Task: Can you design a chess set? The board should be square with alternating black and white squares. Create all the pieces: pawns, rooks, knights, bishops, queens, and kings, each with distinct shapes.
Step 4507:
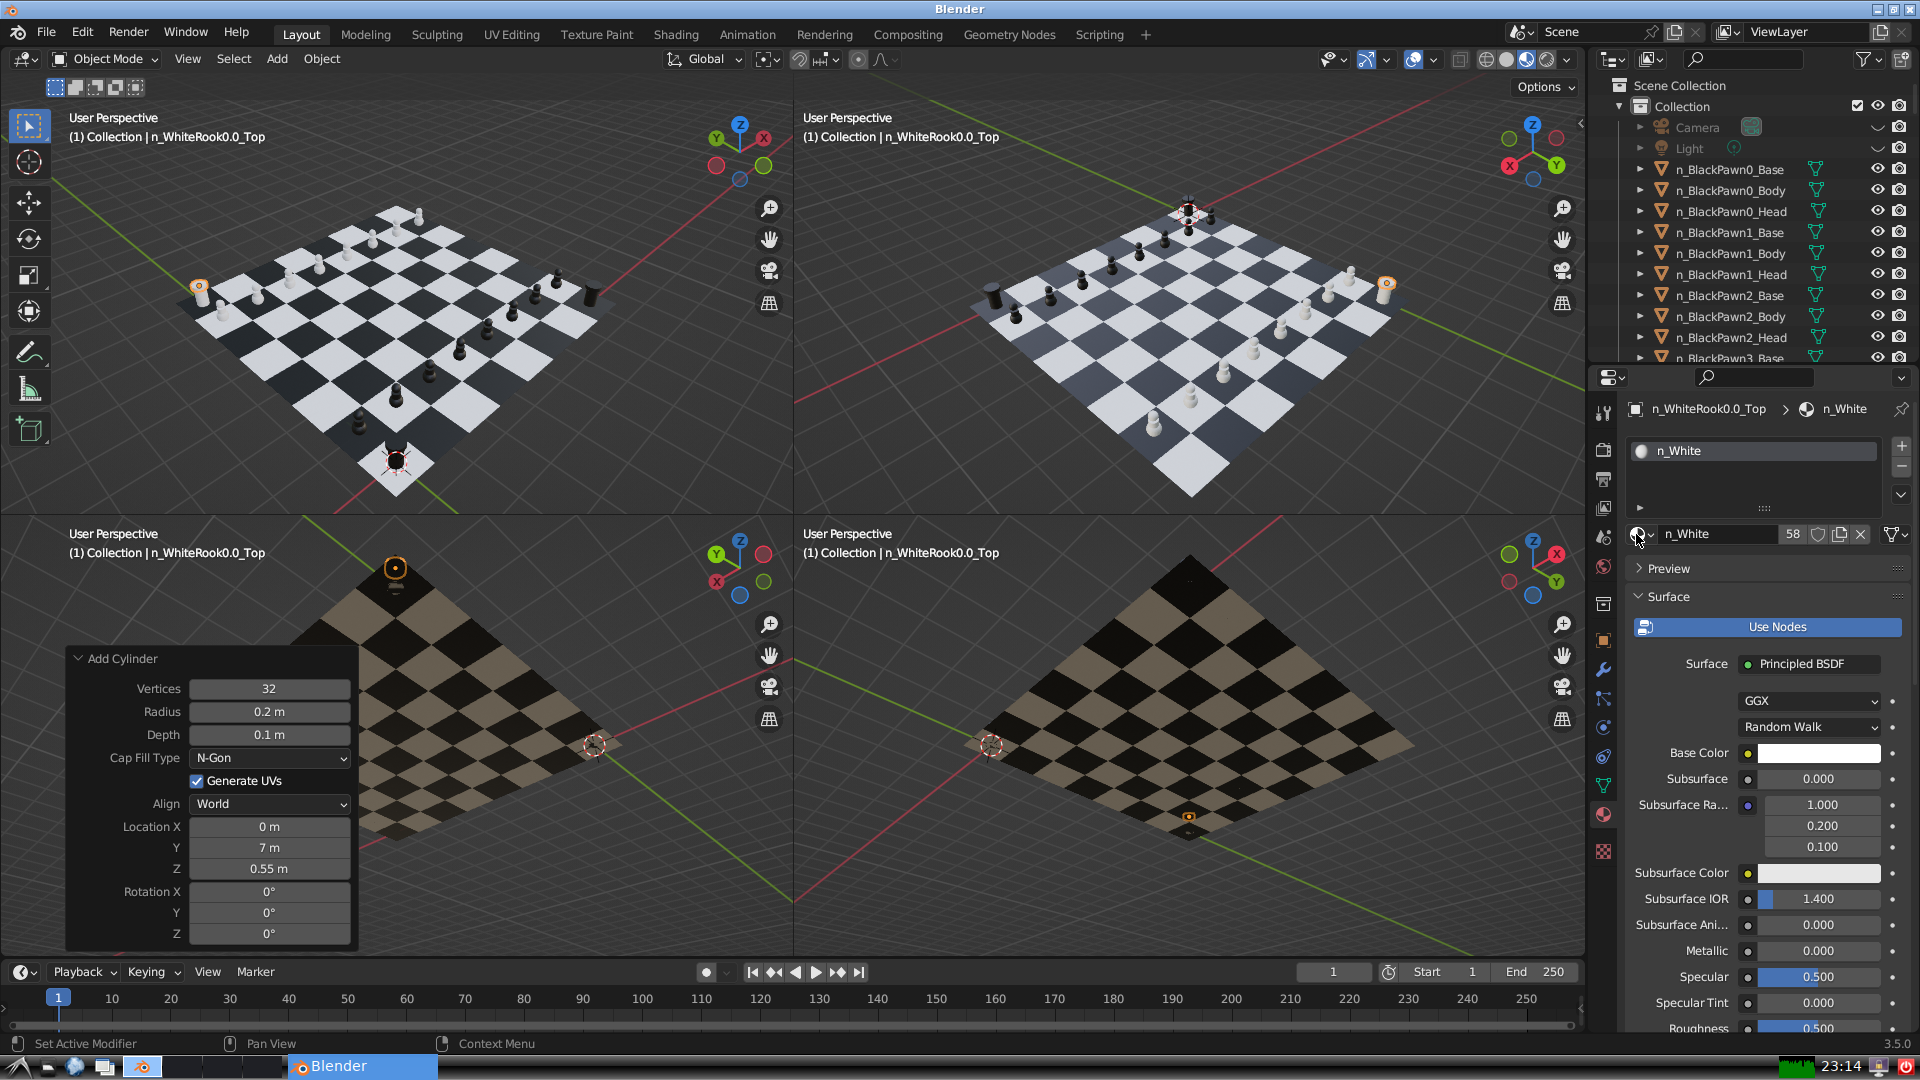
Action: {"mouse_move": [278, 58]}